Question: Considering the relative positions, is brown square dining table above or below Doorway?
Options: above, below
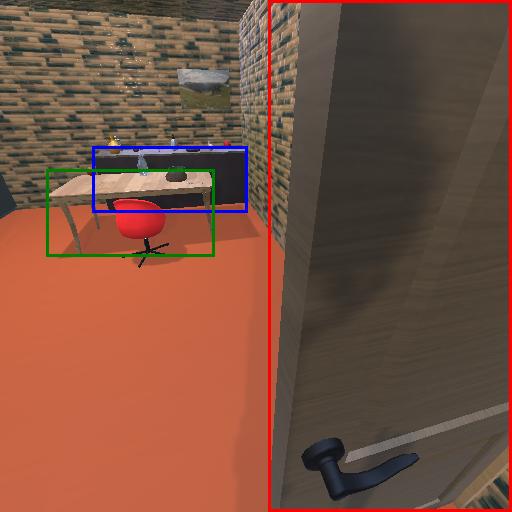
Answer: above